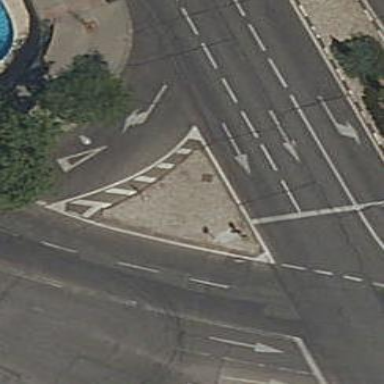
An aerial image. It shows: Traffic calming island.